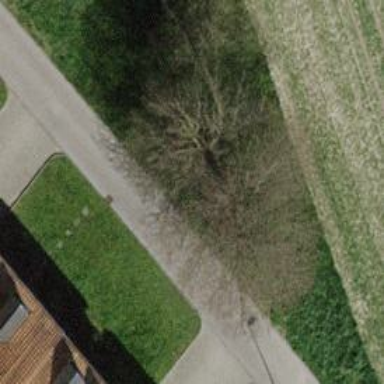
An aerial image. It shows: Bollard.